The plot shows how the frequency content of a rotor-rig vibration signal evolves over time (STFT spectrogram). What is the most likely rotor condition (normal, misalignment, unbalance, looseness)?
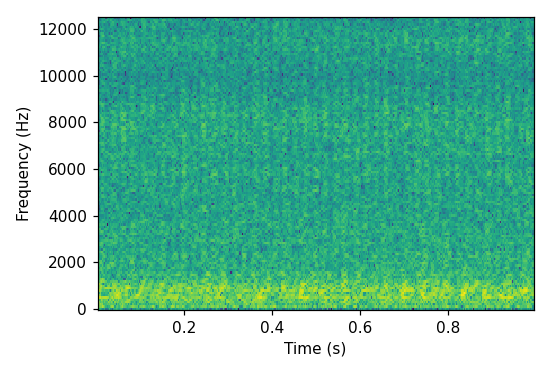
Answer: unbalance